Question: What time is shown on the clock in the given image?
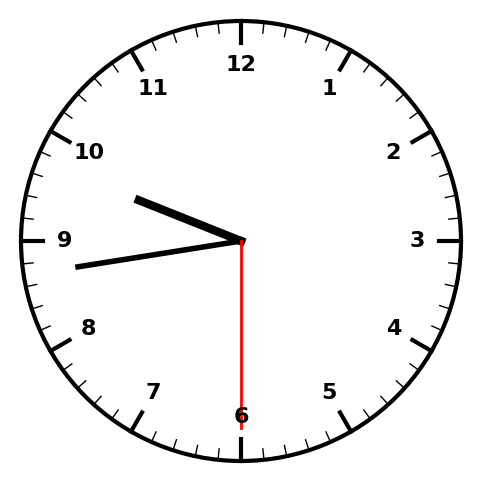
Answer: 09:43:30